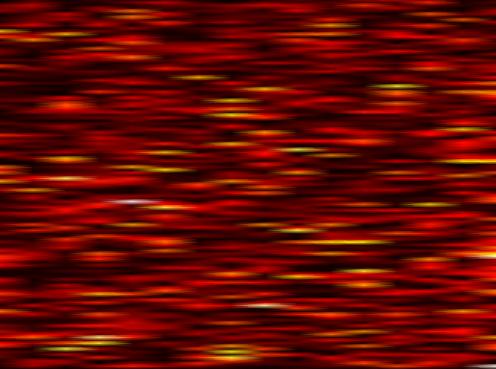
Label: UFMC